下列说法错误的是（ ）}
\vspace{0.5em}
A. 已知直线$x+y-a=0$与直线$2x-ay+2=0$平行，则它们之间的距离是$\dfrac{\sqrt{2}}{2}$
\vspace{0.5em}
B. “$a=1$”是“直线$a^2x-y+1=0$与直线$x+ay-2=0$互相垂直”的充要条件
\vspace{0.5em}
C. 已知一条光线从点$A(-1,3)$射向$x$轴，经过$x$轴上的点$P$反射后经过点$B(3,1)$，则点$P$的坐标为$(2,0)$
\vspace{0.5em}
D. 已知直线$l$过定点$P(1,0)$且与以$A(3,2)$，$B(4,\sqrt{3})$为端点的线段有交点，则直线$l$的倾斜角$\alpha$的取值范围是$\left[\dfrac{\pi}{6},\dfrac{\pi}{4}\right]$
【解答】
\textbf{【答案】}B
\vspace{0.5em}
\textbf{【分析】}应用直线平行求出参数再应用平行线间距离计算判断A，根据垂直得出参数再结合充分不必要条件定义判断B，求出A关于x轴对称点的坐标，即可求出反射光线，从而判断C，数形结合得出有交点时的斜率范围，从而得到倾斜角的范围判断D.
\vspace{1em}
\textbf{【详解】}对于A：直线$x+y-a=0$与直线$2x-ay+2=0$平行，则$1\times(-a)-2=0$，解得$a=-2$，
直线$2x+2y+2=0$，即$x+y+1=0$，
\vspace{0.5em}
则$x+y+2=0$与$x+y+1=0$的距离为$\dfrac{|2-1|}{\sqrt{1^2+1^2}}=\dfrac{\sqrt{2}}{2}$，故A正确；
\vspace{0.5em}
对于B：由两直线互相垂直得，$a^2\times1+(-1)\times a=0$，解得$a=1$或$a=0$，
可知“$a=1$”是两直线垂直的充分不必要条件，故B错误；
\vspace{0.5em}
对于C：点$A(-1,3)$关于$x$轴对称的点为$A'(-1,-3)$，则$k_{A'B}=\dfrac{-3-1}{-1-3}=1$，
所以反射光线所在直线方程为$y-1=x-3$，即$y=x-2$，令$y=0$，解得$x=2$，
所以$P$的坐标为$(2,0)$，故C正确；
\vspace{0.5em}
对于D：因为$P(1,0)$，$A(3,2)$，$B(4,\sqrt{3})$，则$k_{PA}=\dfrac{2-0}{3-1}=1$，$k_{PB}=\dfrac{\sqrt{3}-0}{4-1}=\dfrac{\sqrt{3}}{3}$，

由图可知，当直线$l$的斜率$\dfrac{\sqrt{3}}{3}\leq k\leq 1$时，直线$l$与线段$AB$有交点，
\vspace{0.5em}
则直线$l$的倾斜角$\alpha$的取值范围是$\left[\dfrac{\pi}{6},\dfrac{\pi}{4}\right]$，故D正确.
\vspace{0.5em}
故选：B
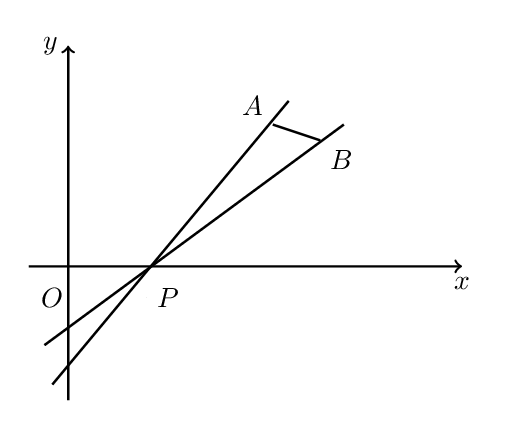